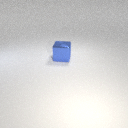
large blue metal cube